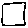
Label: square